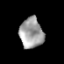
Tissue: prostate
Cell type: T cells
Senescence score: 0.3459
Nuclear area (px): 705
Mean DAPI intensity: 159.272